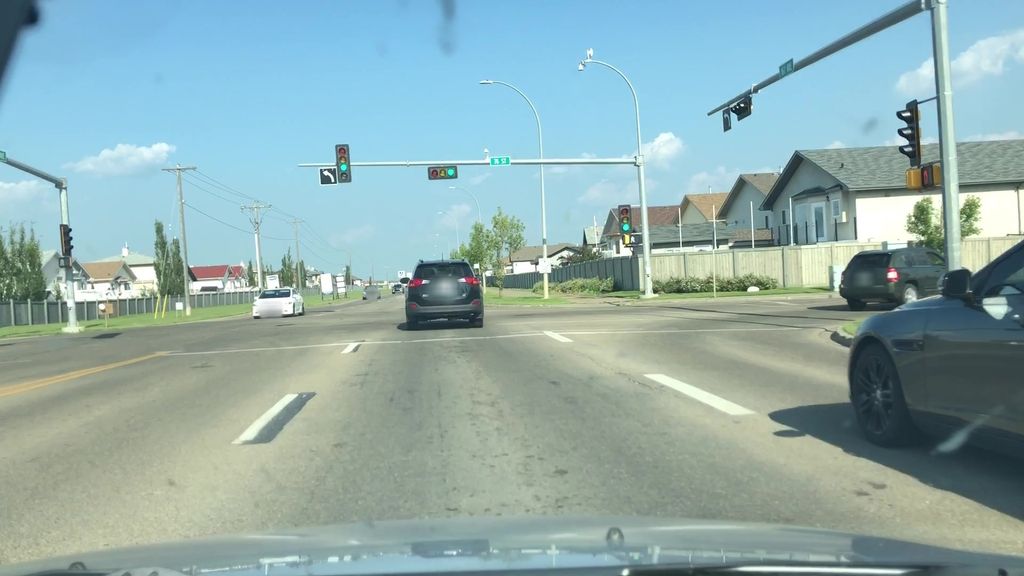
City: edmonton